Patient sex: M
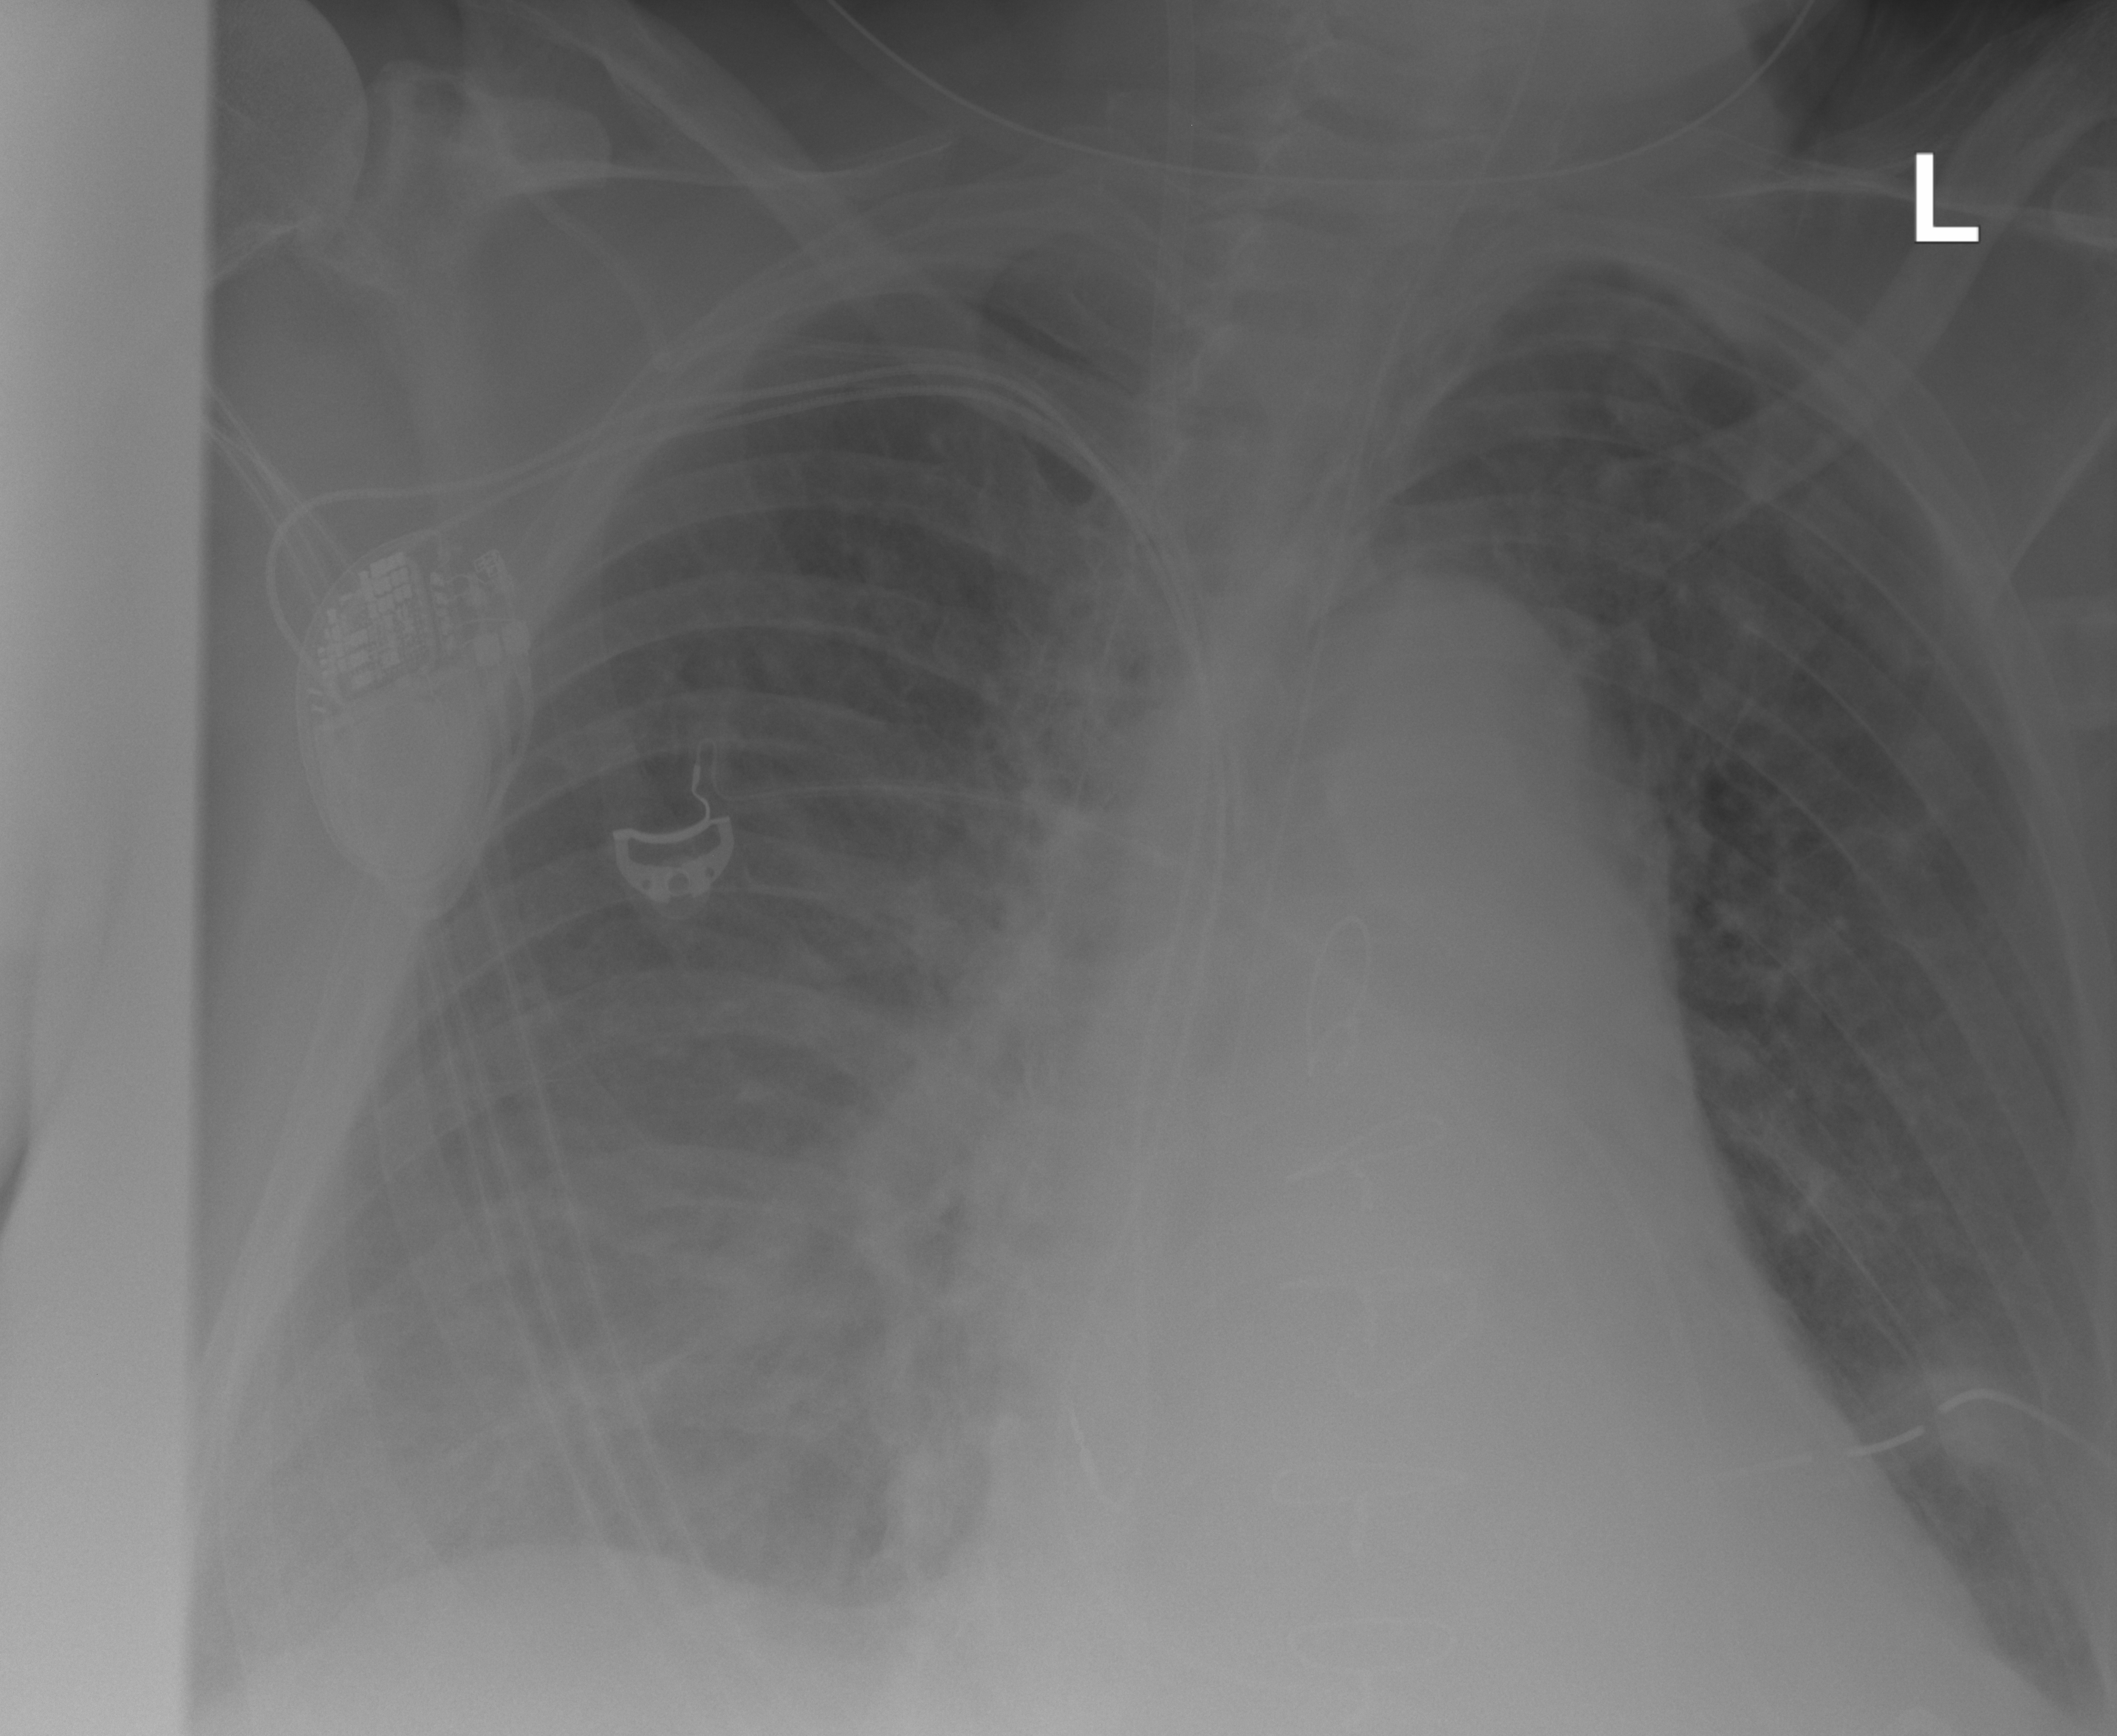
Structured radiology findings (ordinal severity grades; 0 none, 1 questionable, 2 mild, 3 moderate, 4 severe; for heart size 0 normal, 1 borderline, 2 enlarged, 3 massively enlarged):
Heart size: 2
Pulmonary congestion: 2
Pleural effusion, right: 2
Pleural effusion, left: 0
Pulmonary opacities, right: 2
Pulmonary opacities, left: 0
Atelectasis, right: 2
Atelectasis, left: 2